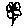
Label: flower